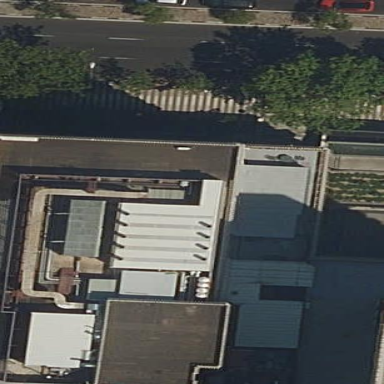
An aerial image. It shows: Part of building.